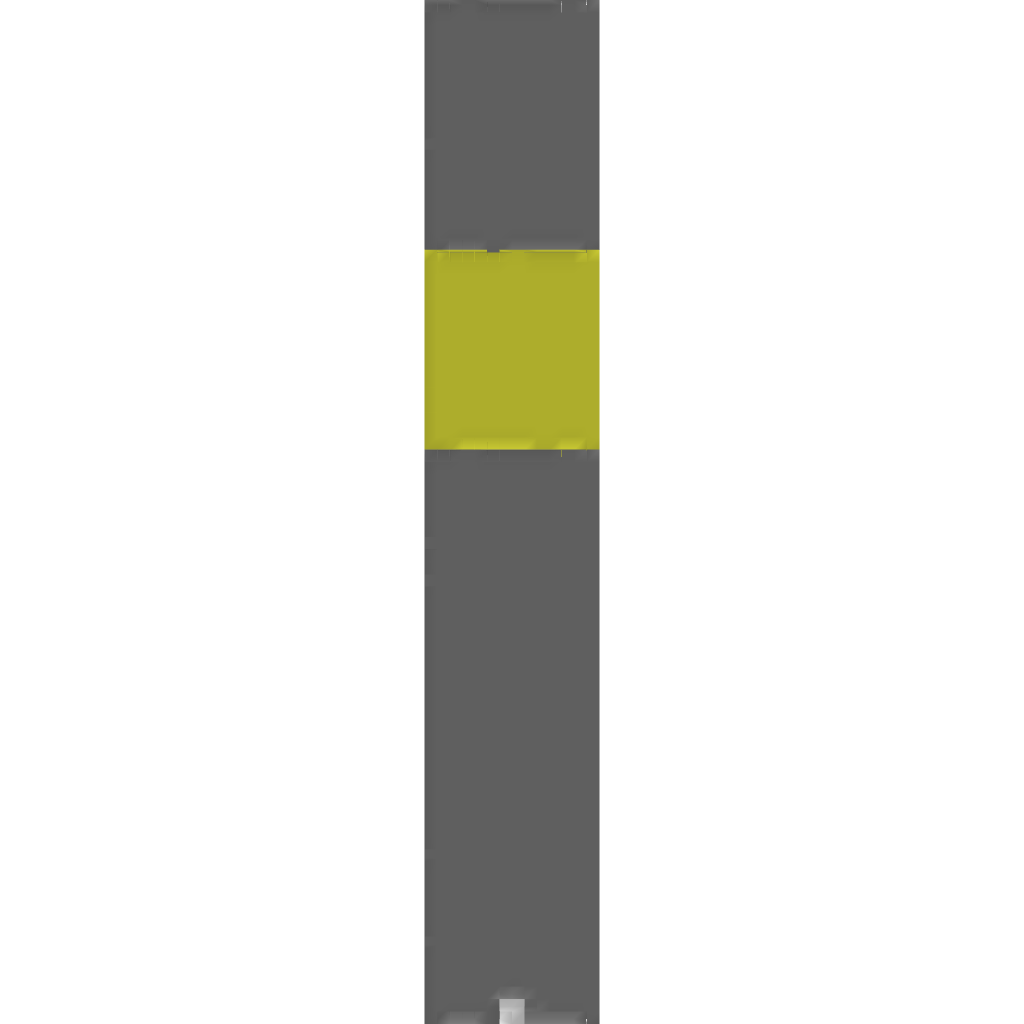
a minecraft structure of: tower low detail bad shape  yelow in middle